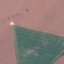
Land use / land cover: AnnualCrop